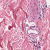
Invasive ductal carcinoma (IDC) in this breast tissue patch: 0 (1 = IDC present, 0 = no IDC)